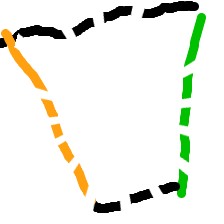
Shape: trapezoid